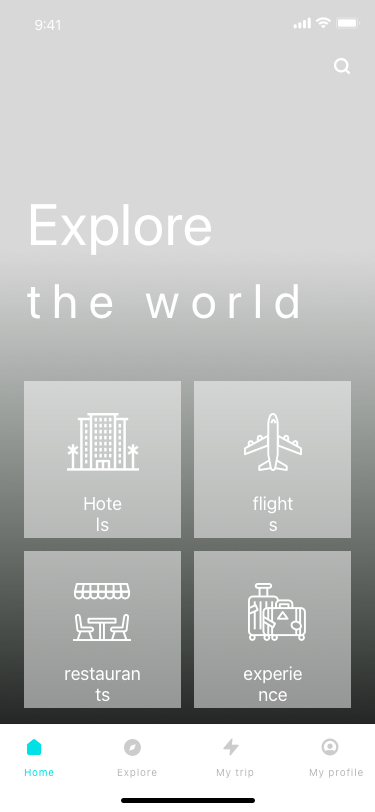
Text in this UI design:
9:41
Hotels
restaurants
flights
experience
the world
Explore
My profile
My trip
Explore
Home